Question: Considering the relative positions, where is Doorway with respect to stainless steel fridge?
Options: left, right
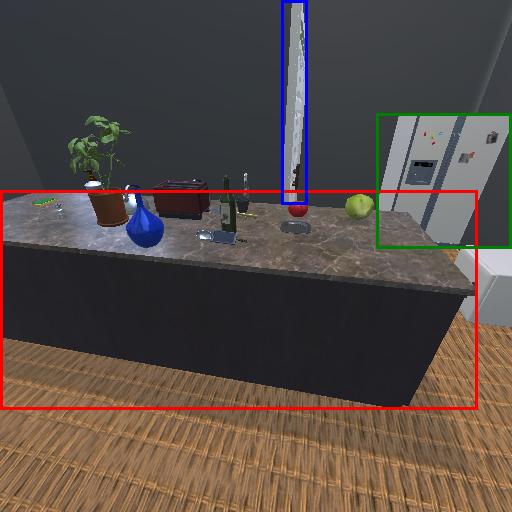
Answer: left